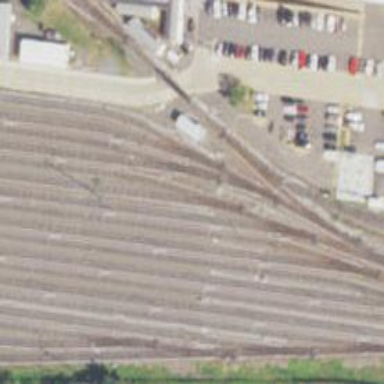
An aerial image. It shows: Electrified rail in service yard.